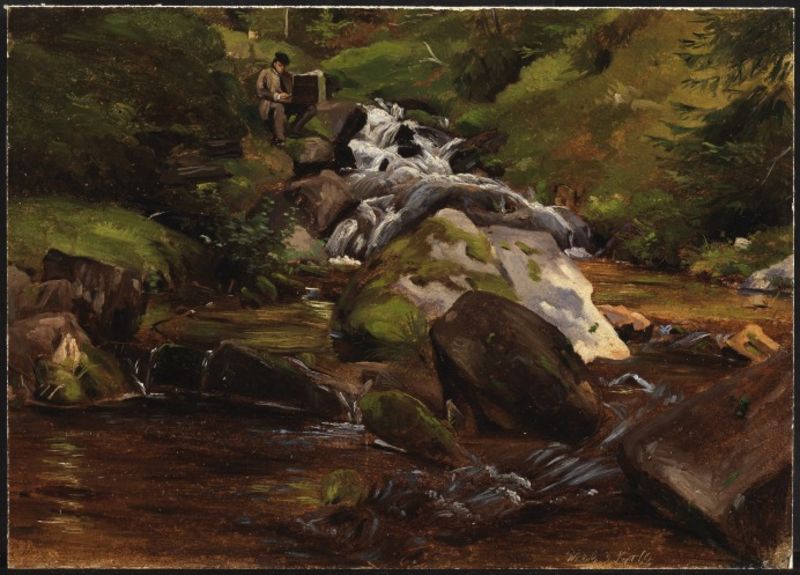
Titel: Hans Thoma am Waldbach
Künstler: Eugen  Bracht
Standort: Karlsruhe
Institution: Staatliche Kunsthalle Karlsruhe
Schlagwörter: baum, berg, dunkel, felsen, gemälde, mann, schatten, vogel, wasser, weiß, baden, bäume, cezanne, fluss, gelb, grob, grün, impressionismus, landschaft, see, sitzen, ufer, braun, grau, hell, hut, licht, schwarz, ölbild, gras, rasen, wiese, expressionismus, malerei, anzug, jacke, kappe, mütze, gesicht, mensch, stein, steine, bild, herr, öl, bach, baumstamm, einsamkeit, flusslauf, gräser, hügel, kalt, natur, spiegelung, weide, busch, büsche, einsam, gebüsch, gewässer, pastos, sträucher, boden, figur, mantel, realismus, sitzend, person, pflanzen, wald, wasserfall, beine, gischt, ruhig, wellen, ruhe, liegen, man, berge, fels, gebirge, hang, alm, ausflug, idylle, pause, rast, böschung, rauschen, romantik, schaum, strom, stromschnelle, strömung, tannen, ölgemälde, querformat, treppe, monet, dichter, lesen, maler, staffelei, farn, stufen, nachdenken, katze, buch, kiesel, wandern, wurzel, algen, alpen, moos, draußen, künstler, lauf, fichte, laubbaum, nadelbaum, tanne, malen, pinsel, sonnig, wissenschaftler, wurzeln, kiefer, student, zeichnen, lanschaft, wanderer, rotbraun, gebirgsbach, reflektion, fichten, tannenwald, nadelwald, freiluftmalerei, leser, brocken, lesend, fließen, alleine, schaft, abwärts, zeichner, baumstumpf, bergbach, moss, koffer, bewuchs, ordnung, wasserschöpfen, quelle, eald, fichtenwald, plätschern, meditation, wieso, bemoost, freiluftmaler, weild, naturmalerei, moo, plätschernd, quellewasser, fluß romantik, sockebach, maltuch, eindsam, eunsam